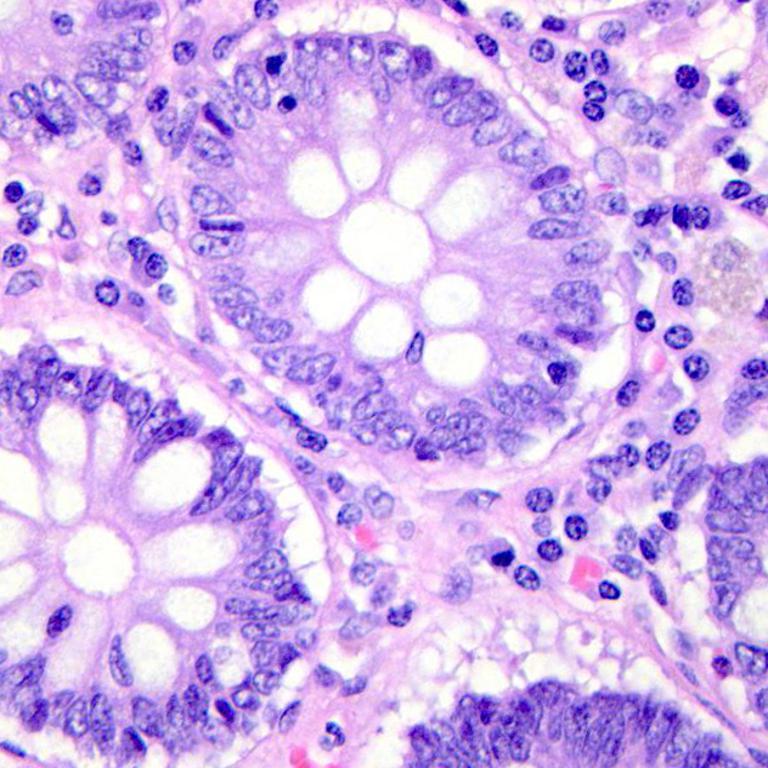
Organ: colon
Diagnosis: benign